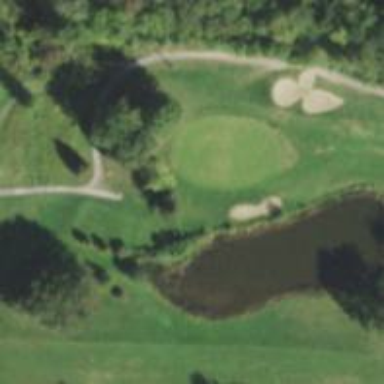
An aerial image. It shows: Golf hole.